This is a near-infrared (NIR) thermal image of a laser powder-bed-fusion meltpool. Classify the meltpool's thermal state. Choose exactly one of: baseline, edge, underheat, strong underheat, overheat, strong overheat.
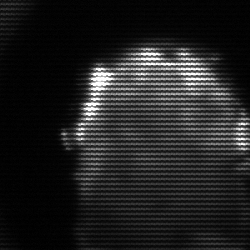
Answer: baseline